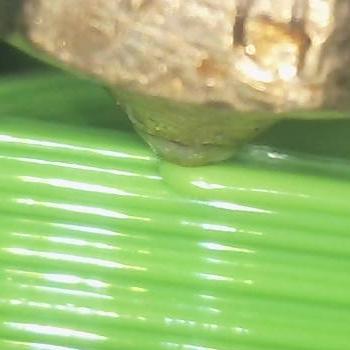
Flow rate: 283%